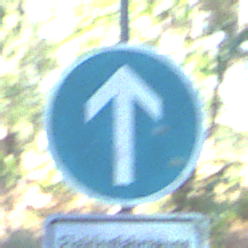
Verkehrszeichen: VorgeschriebeneFahrtrichtungGeradeaus
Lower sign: BesondereFahrzeugeUndTransportgueter10
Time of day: MorningAfternoon
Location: Outdoor (Nature)
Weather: Clear
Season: NotSpecified
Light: Natural